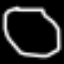
Label: octagon